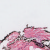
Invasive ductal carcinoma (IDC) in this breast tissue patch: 0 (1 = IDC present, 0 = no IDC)